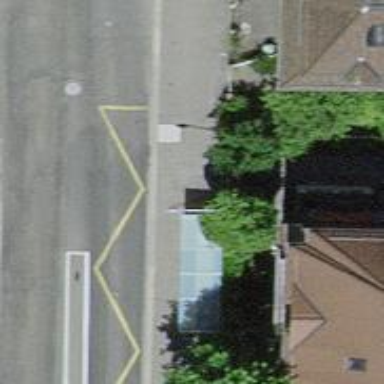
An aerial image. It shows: Bus stop with sheltered platform for public transport.